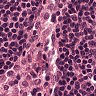
Metastatic tissue present: no